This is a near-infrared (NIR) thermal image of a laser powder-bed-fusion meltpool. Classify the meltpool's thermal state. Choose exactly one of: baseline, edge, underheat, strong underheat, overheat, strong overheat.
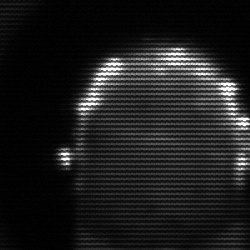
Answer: baseline